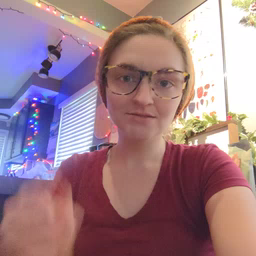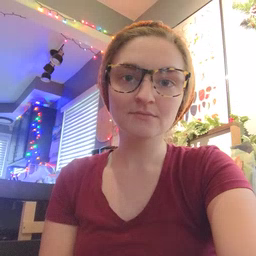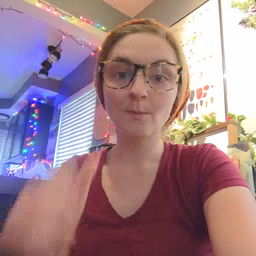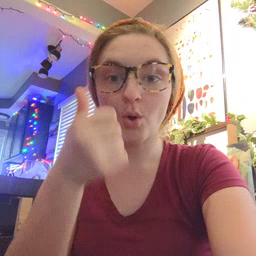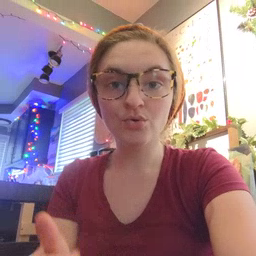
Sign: tomorrow